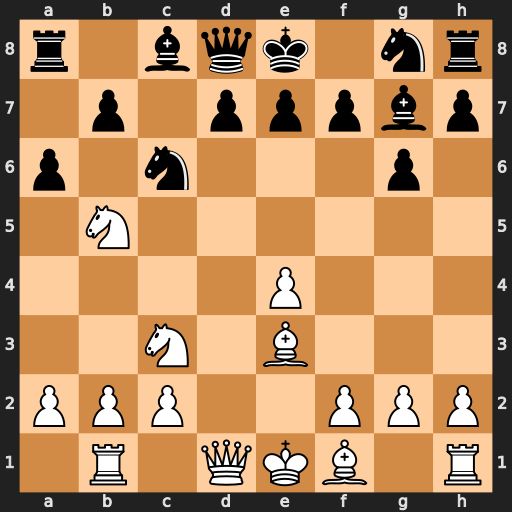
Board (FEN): r1bqk1nr/1p1pppbp/p1n3p1/1N6/4P3/2N1B3/PPP2PPP/1R1QKB1R
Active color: w
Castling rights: Kkq
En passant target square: -
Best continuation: Nd5 axb5 Bb6